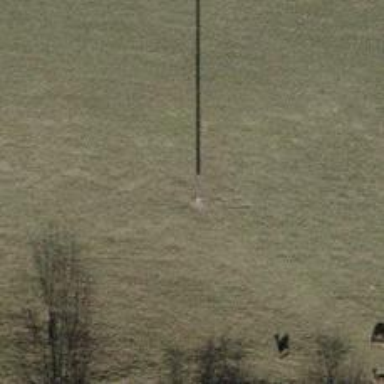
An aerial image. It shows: Minor power line.